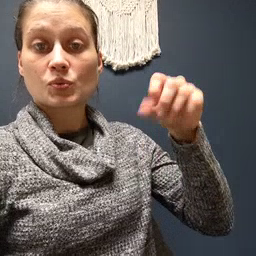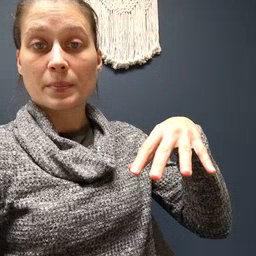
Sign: drop